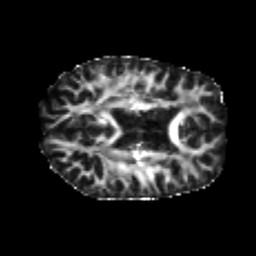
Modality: FA
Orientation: axial
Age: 21
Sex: female
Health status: healthy
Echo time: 0.074 s